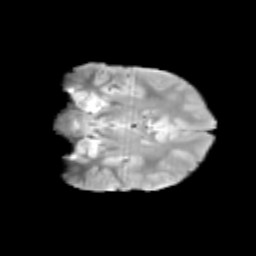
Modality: T2w
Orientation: coronal
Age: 11
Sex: female
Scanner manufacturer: siemens
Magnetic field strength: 3 T
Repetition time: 3.8 s
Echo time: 0.07 s